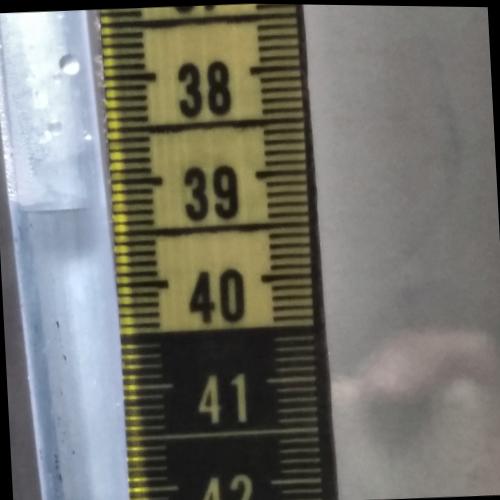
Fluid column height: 39.2 cm